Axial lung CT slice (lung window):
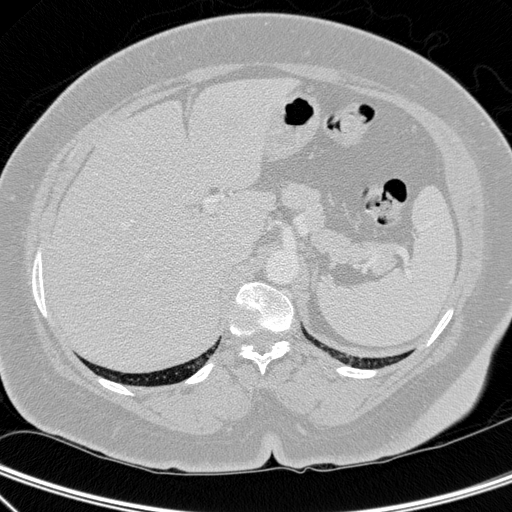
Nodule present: no